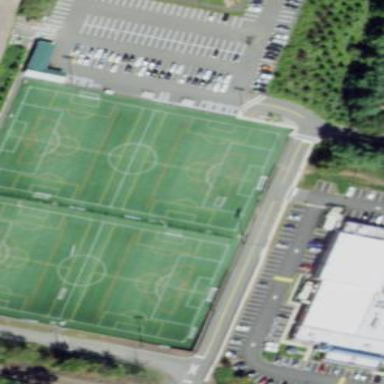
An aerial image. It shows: Multi-sport pitch on leisure land.